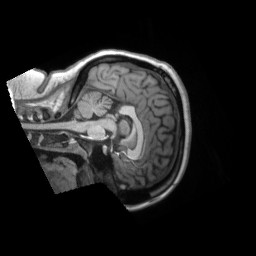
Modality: T1w
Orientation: sagittal
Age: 30
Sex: female
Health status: ill
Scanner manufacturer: siemens
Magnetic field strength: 3 T
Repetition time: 2.2 s
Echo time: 0.00157 s